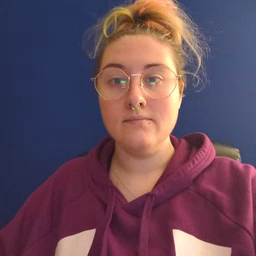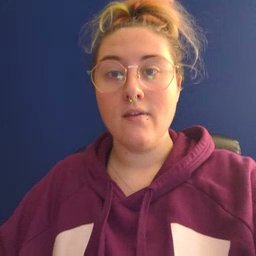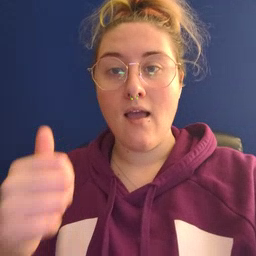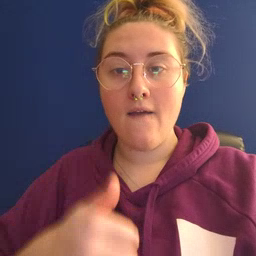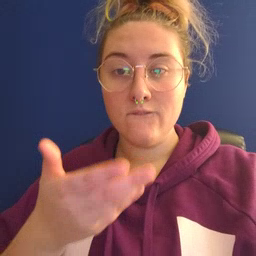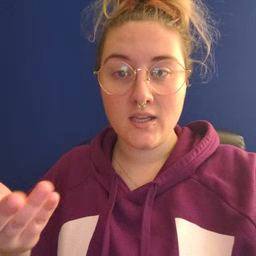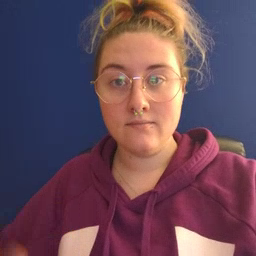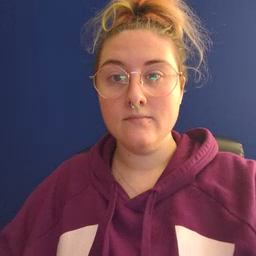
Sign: every